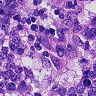
Metastatic tissue present: yes